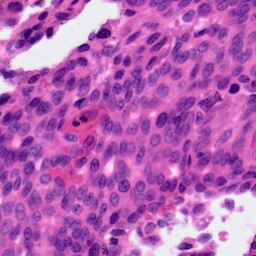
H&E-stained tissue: Ovarian